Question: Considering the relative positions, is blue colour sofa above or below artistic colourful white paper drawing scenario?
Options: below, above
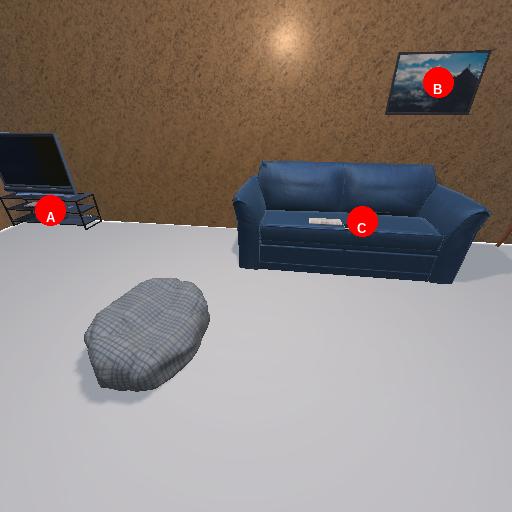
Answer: below